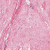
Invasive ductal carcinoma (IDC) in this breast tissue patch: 0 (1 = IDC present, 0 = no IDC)